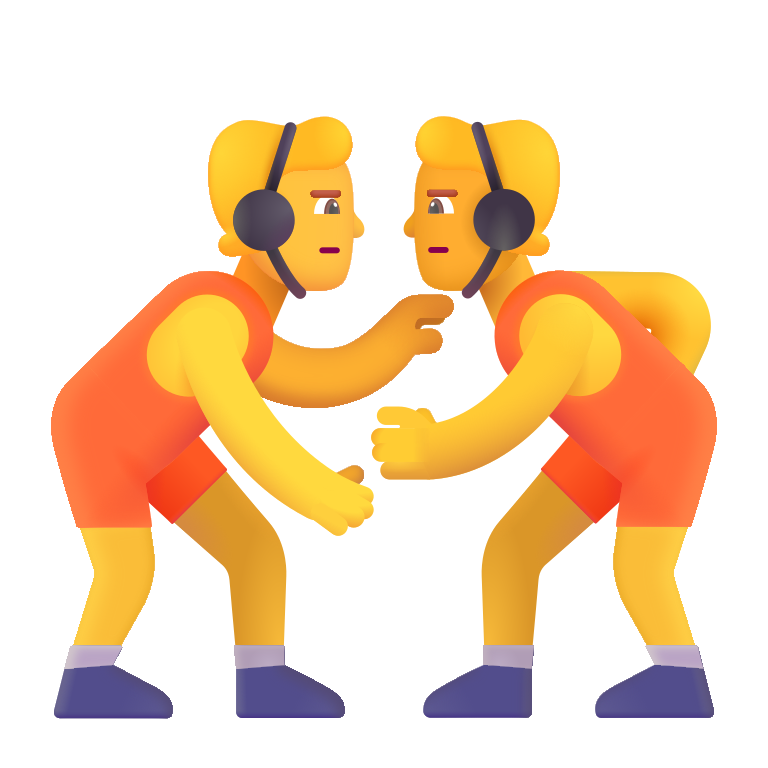
person wrestling color default